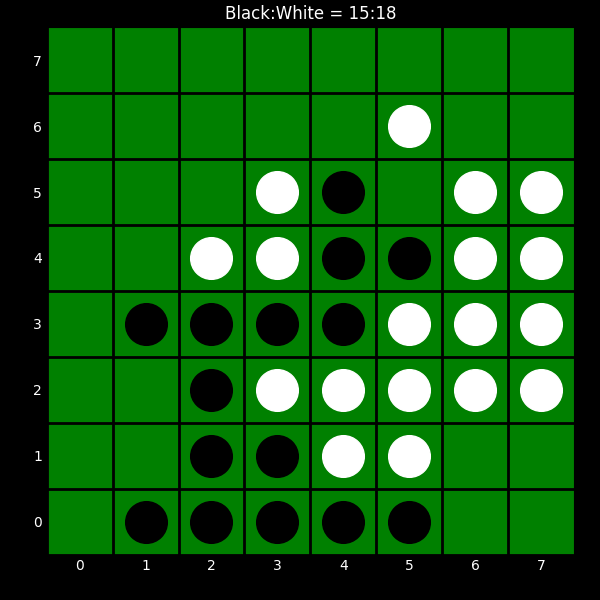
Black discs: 15
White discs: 18